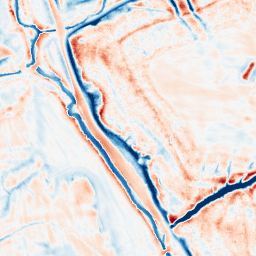
Category: edge_preserving
Decomposition family: bilateral
Decomposition parameters: d: 21
sigma_color: 50
sigma_space: 150
Upsampling method: sinc_hamming
Upsampling parameters: scale: 4
kernel_size: 16
Upsampling scale: 4